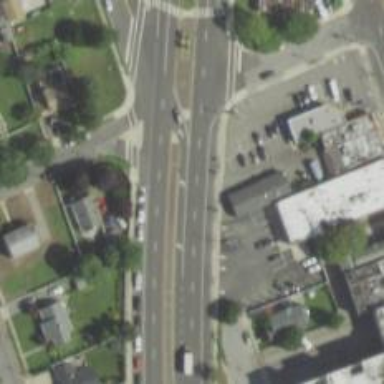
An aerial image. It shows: Unmarked road crossing.